Interaction volume radius: 5 \u00c5
Interaction volume height: 30 \u00c5
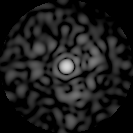
Disorder parameter: 0.8357